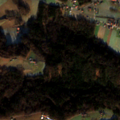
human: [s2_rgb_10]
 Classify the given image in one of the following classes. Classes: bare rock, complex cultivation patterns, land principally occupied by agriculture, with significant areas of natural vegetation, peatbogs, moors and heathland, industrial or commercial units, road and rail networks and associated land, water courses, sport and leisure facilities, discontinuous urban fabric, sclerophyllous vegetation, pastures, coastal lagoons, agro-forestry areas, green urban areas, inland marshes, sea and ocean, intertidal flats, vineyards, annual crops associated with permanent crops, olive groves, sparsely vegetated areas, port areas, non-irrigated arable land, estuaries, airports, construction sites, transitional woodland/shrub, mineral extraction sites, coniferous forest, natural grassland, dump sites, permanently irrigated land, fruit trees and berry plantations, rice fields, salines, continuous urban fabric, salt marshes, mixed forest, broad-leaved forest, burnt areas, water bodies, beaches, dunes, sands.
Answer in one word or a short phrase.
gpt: non-irrigated arable land, complex cultivation patterns, broad-leaved forest